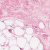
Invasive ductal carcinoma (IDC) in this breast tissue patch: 0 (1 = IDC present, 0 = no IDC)